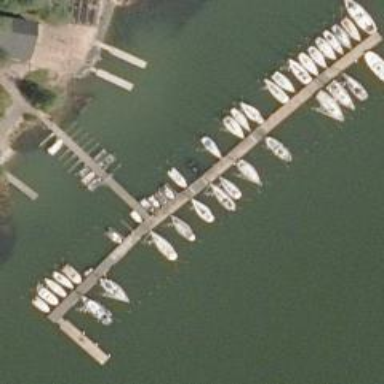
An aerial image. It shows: Man-made pier.